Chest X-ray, PA view. Patient: 62 years old, sex M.
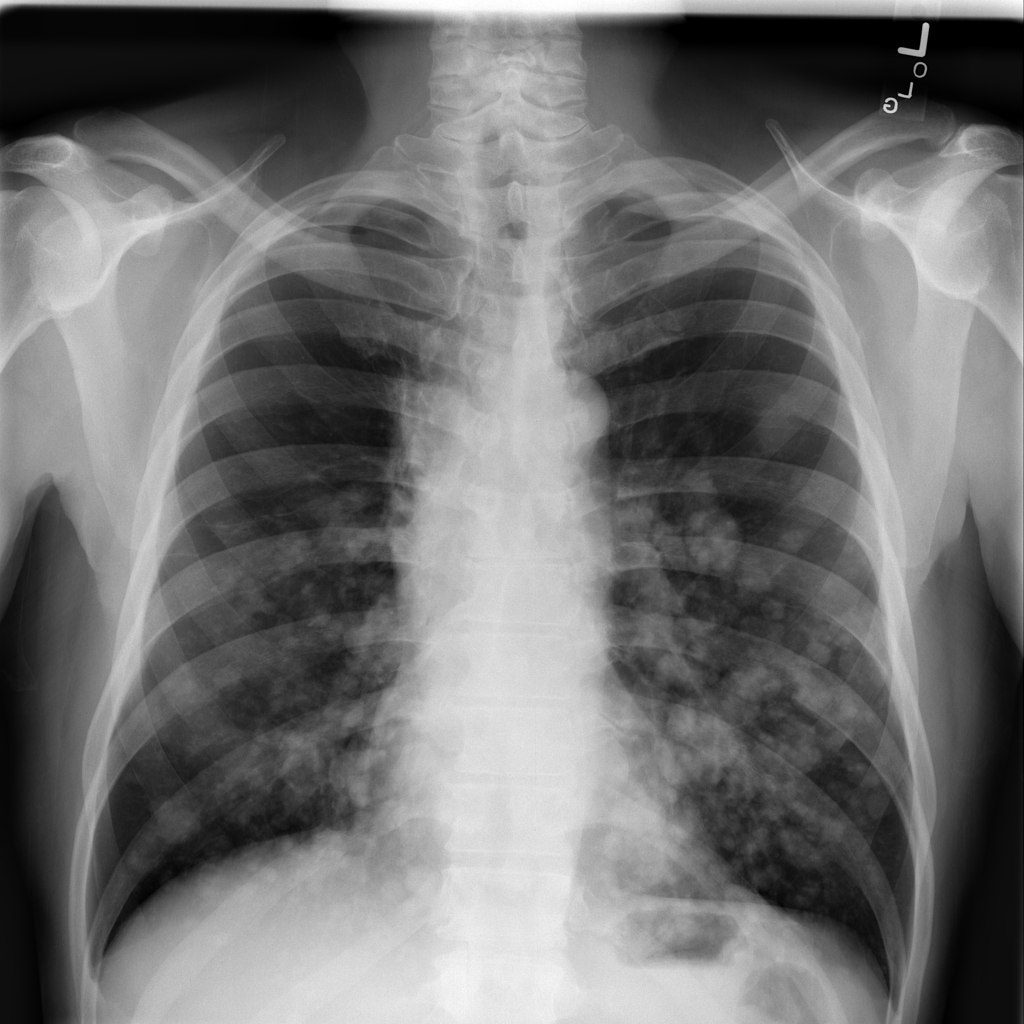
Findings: No Finding